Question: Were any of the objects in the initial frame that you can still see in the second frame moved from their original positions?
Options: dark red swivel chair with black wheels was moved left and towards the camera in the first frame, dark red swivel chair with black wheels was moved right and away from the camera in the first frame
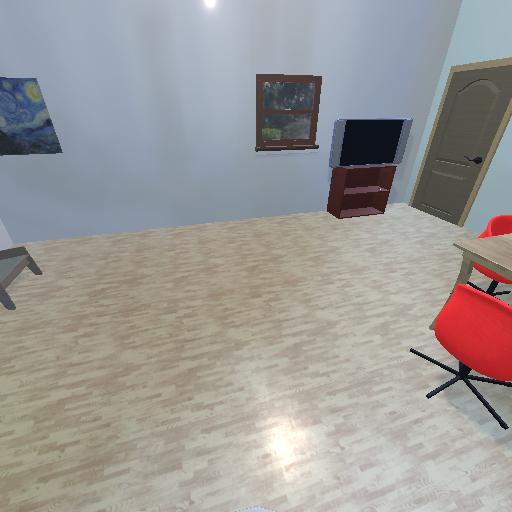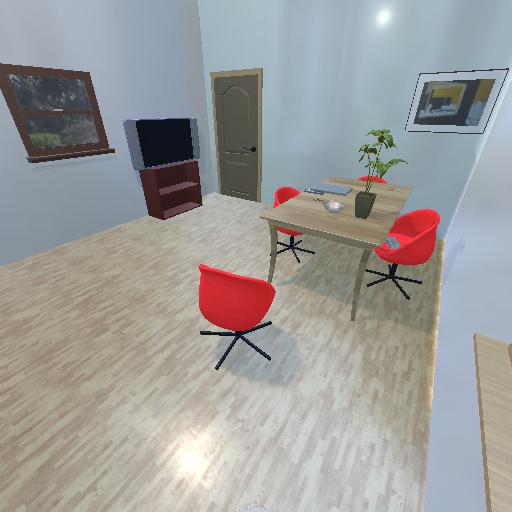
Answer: dark red swivel chair with black wheels was moved left and towards the camera in the first frame